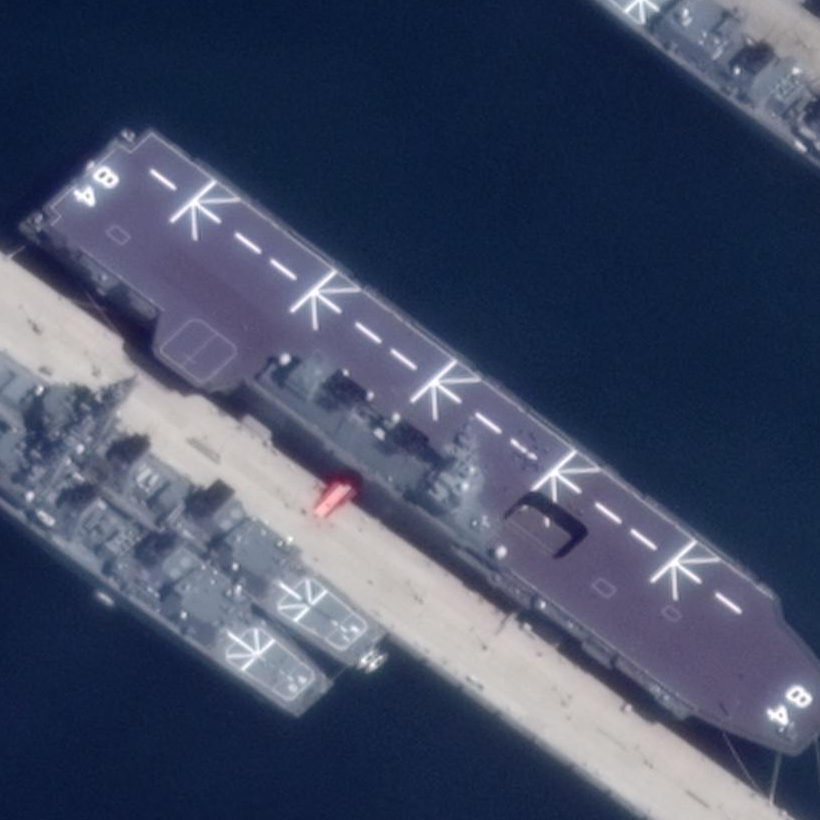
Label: assault